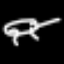
Label: frog